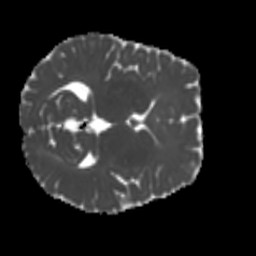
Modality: MD
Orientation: axial
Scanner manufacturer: siemens
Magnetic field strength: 3 T
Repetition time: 4 s
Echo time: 0.0594 s